Question:
I'm testing a flow of events which one of the steps is to upload a file, this is a RAR file.
This step is made by POST request and in the body you can add fields and give them a value, also, you can choose a file field and on the right side you can browse and select a file.
This step works properly when testing this step only. But, when you run the whole test folder(with all the test requests) then the file selection back to be unselected and the test can't continue.
Hope that my problem is clear.
Thanks a lot.
Amit.
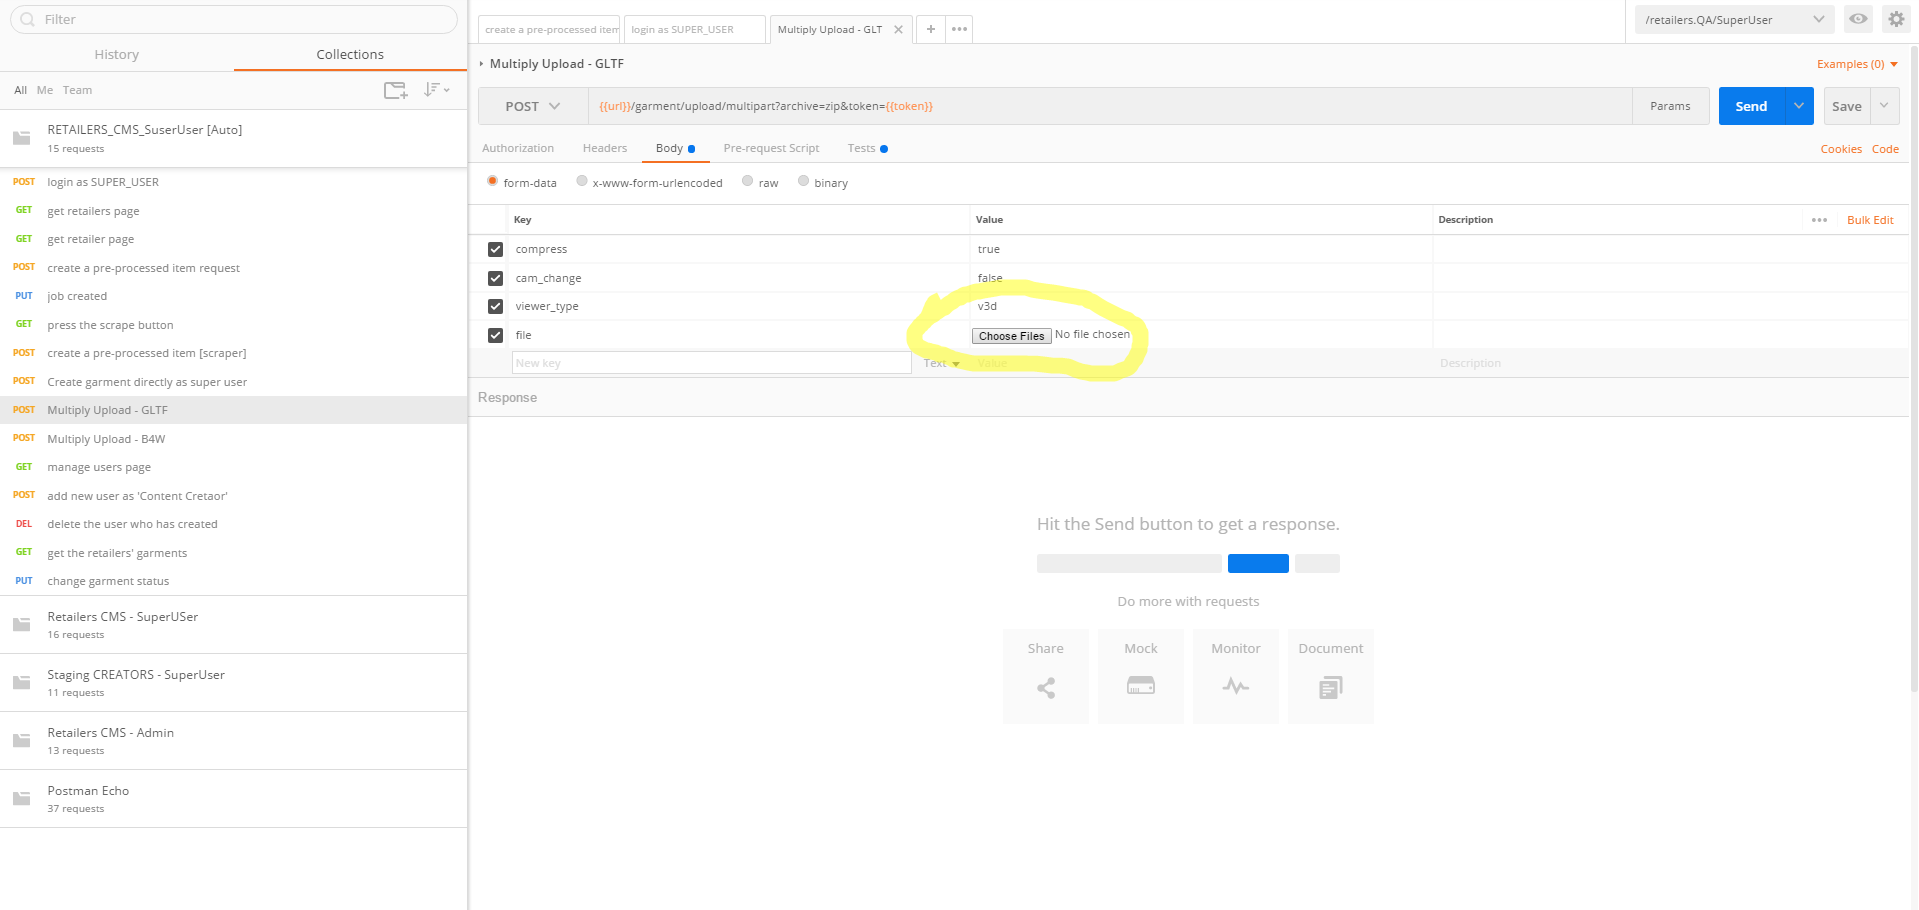
Answer: If you're trying to do this via the collection runner, this functionality isn't supported.
This is a issue being recently discussed on the Postman GitHub account.
<URL>
One of the ways that you can achieve this is by installing <URL> and using this to upload the file during the test run.